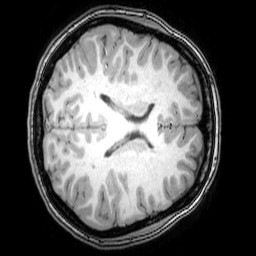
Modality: T1w
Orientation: axial
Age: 21
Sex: female
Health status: healthy
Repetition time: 0.081 s
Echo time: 0.037 s